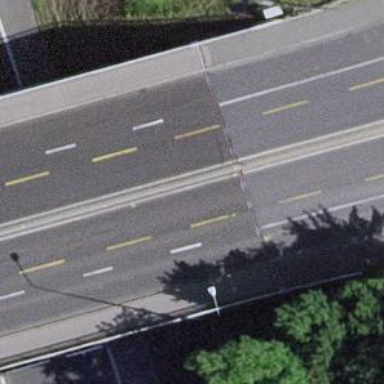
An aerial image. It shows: Primary highway bridge with asphalt surface. There is separate sidewalk and busway road.